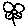
Label: flower